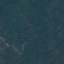
Land use / land cover: Forest